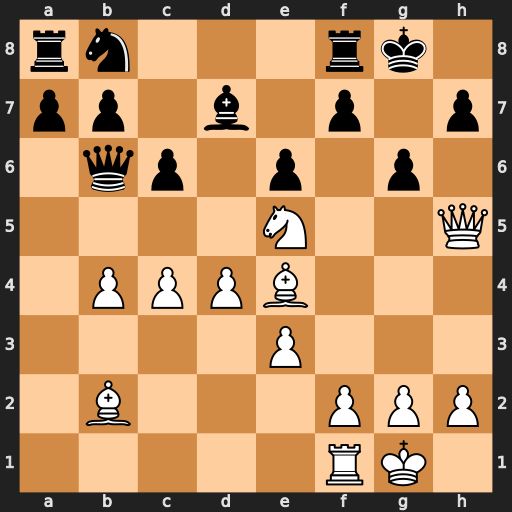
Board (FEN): rn3rk1/pp1b1p1p/1qp1p1p1/4N2Q/1PPPB3/4P3/1B3PPP/5RK1
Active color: w
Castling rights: -
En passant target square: -
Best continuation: Nxg6 fxg6 Bxg6